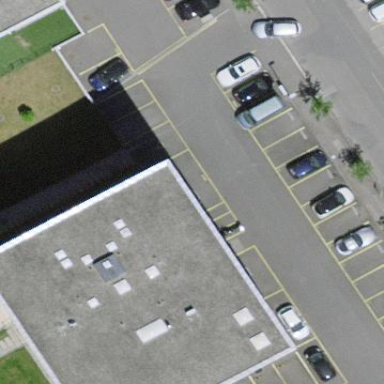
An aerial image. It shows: Asphalt street-side parking area.